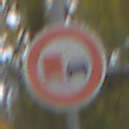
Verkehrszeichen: UeberholverbotKraftfahrzeuge
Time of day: Midday
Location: Outdoor (Nature)
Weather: Overcast
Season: Autumn
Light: Natural